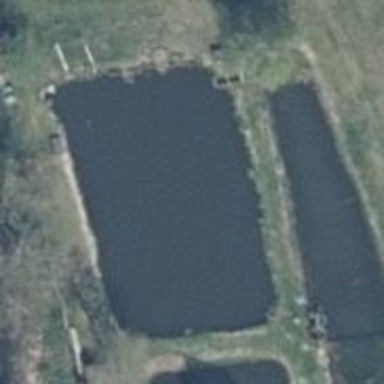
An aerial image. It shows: Pond surrounded by natural water.